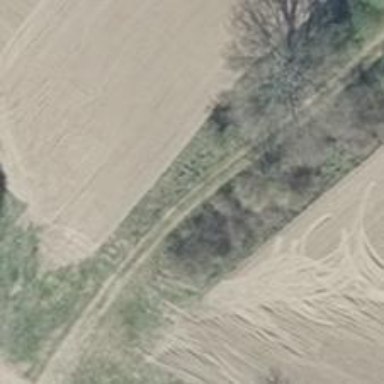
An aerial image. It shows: Sandy track road with grade4 tracktype.